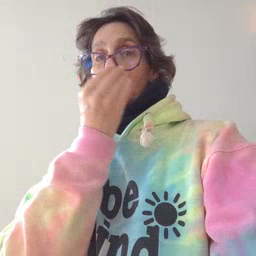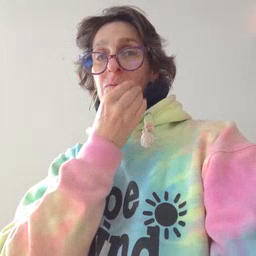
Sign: flower